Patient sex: F
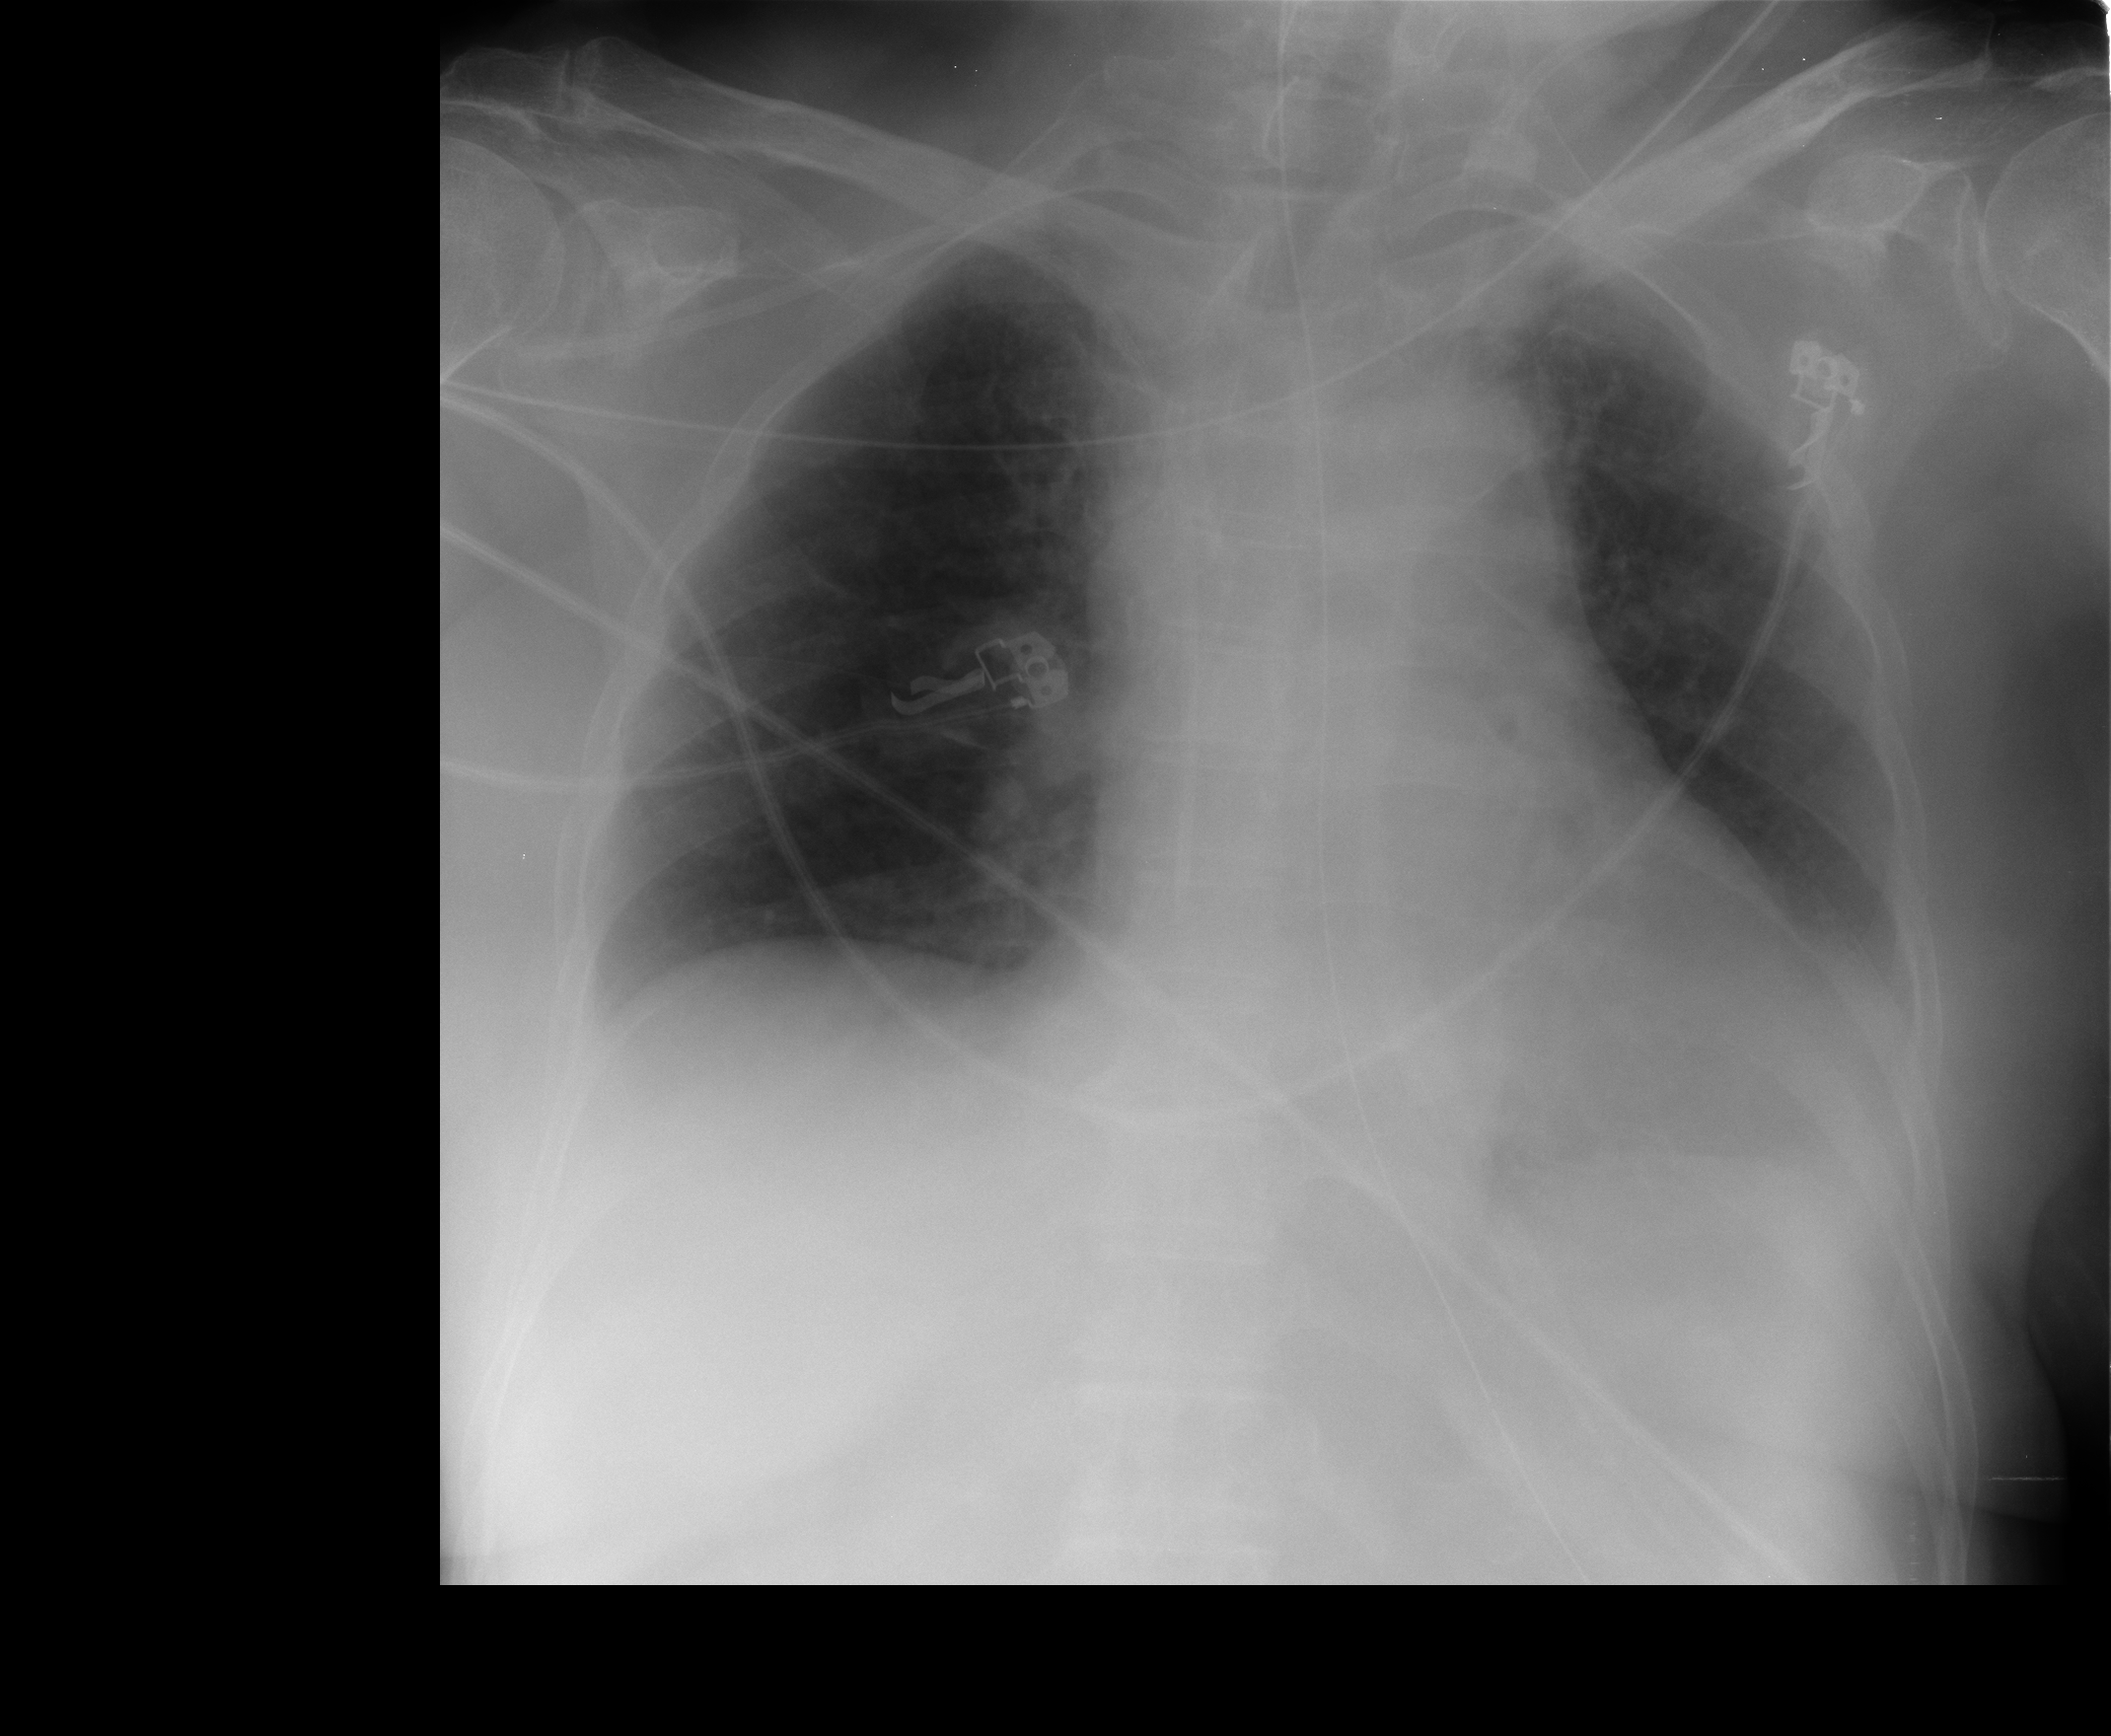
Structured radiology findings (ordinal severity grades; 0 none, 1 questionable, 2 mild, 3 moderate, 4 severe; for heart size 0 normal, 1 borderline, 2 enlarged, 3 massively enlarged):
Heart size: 0
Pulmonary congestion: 1
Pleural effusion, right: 1
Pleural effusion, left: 2
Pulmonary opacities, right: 0
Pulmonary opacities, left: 0
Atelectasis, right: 0
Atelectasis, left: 1